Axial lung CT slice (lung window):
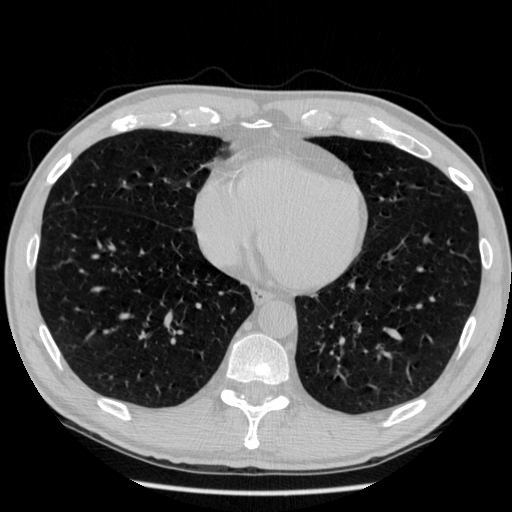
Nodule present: no